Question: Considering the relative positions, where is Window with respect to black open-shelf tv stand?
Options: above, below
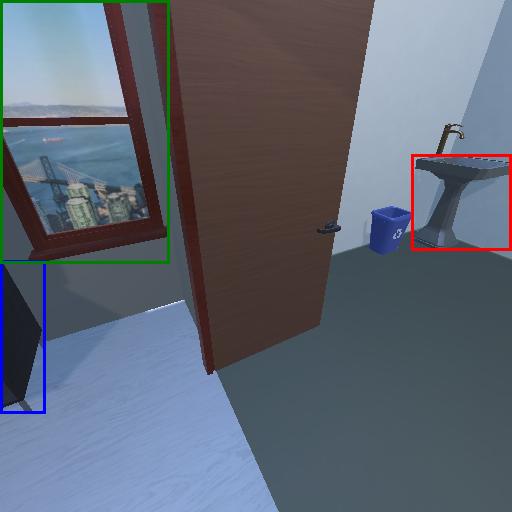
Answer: above